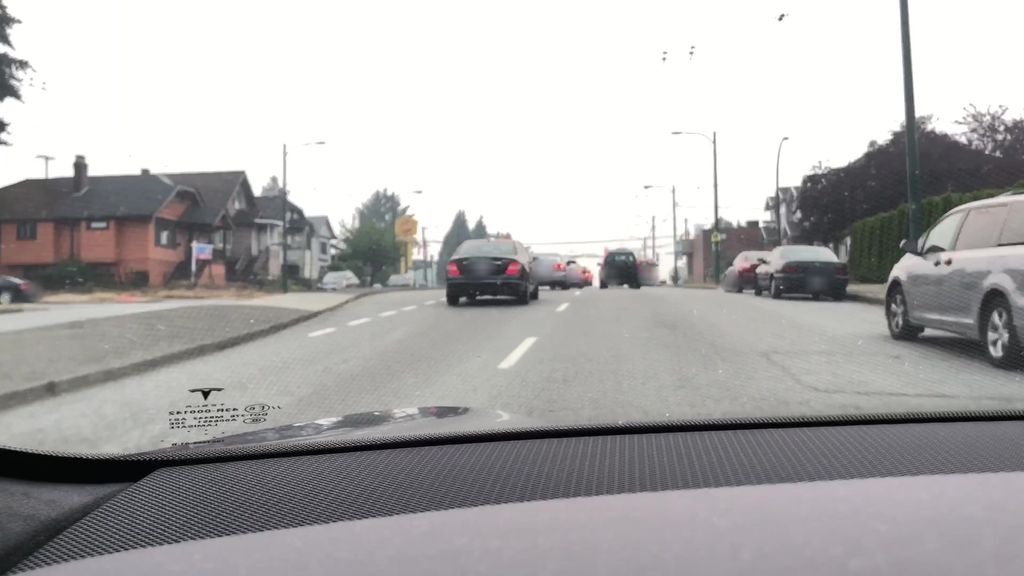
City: vancouver